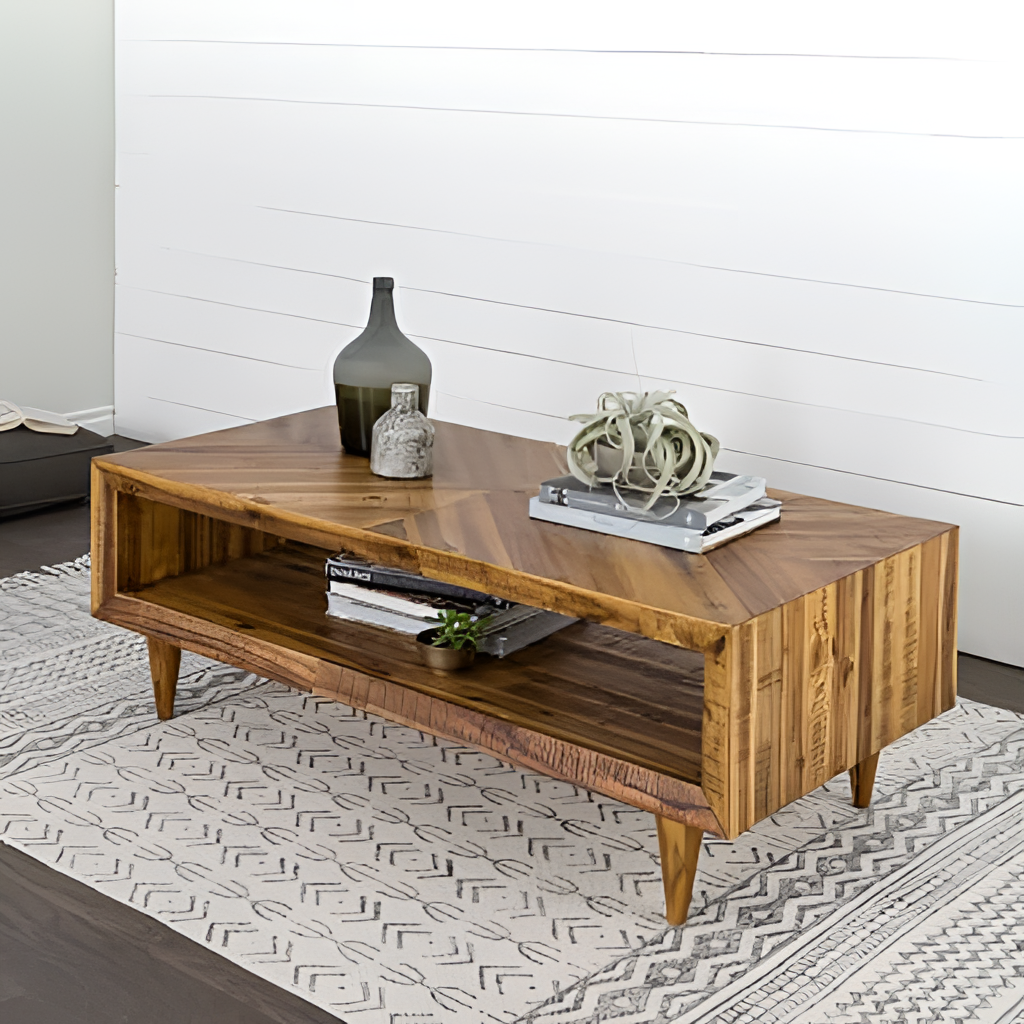
brown wood coffee table, living room, panel wallpaper, with solid pattern, brown wood flooring, with plank pattern, modern